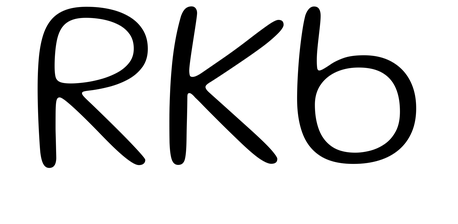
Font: Gluten_ExtraLight